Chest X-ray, PA view. Patient: 16 years old, sex F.
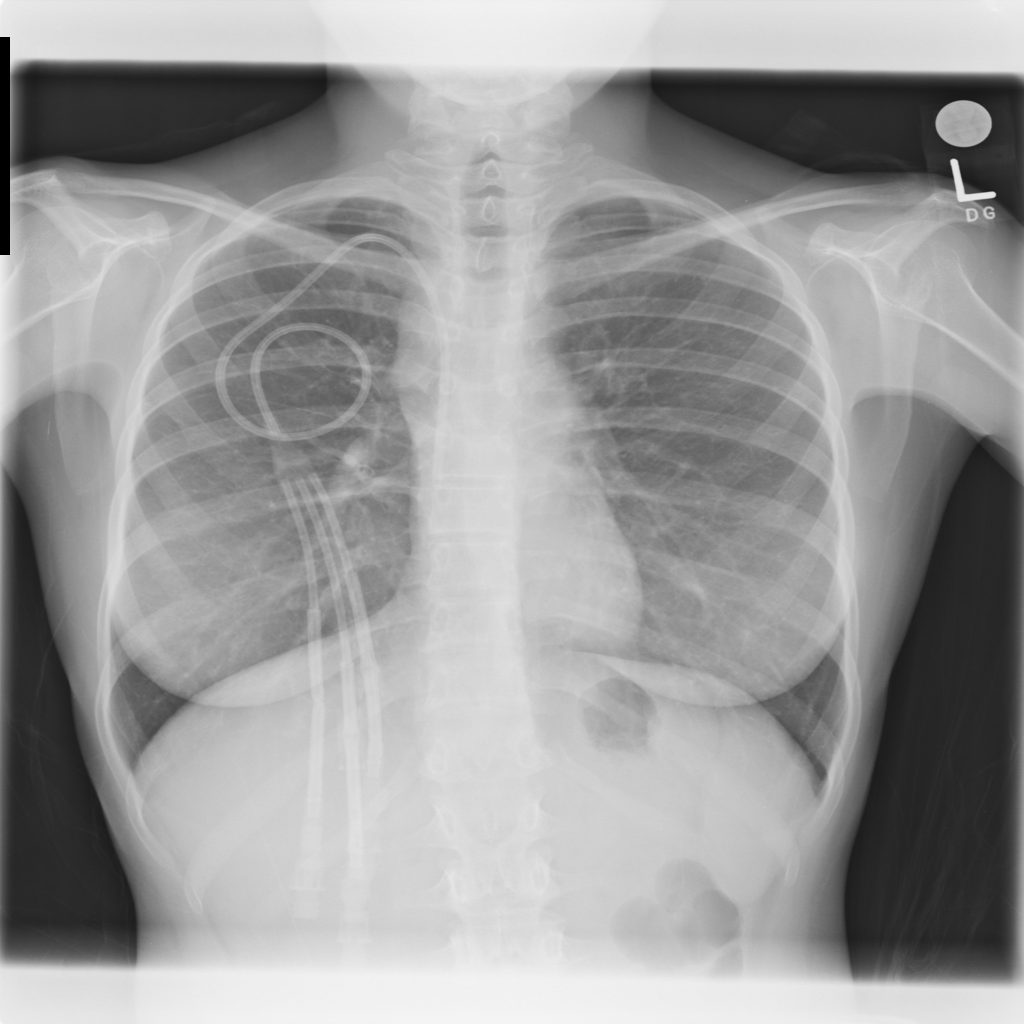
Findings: No Finding